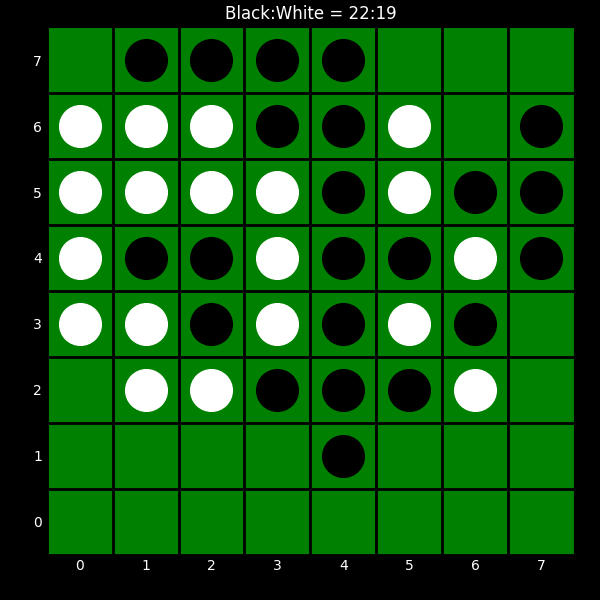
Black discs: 22
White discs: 19